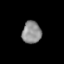
Tissue: lung
Cell type: Epithelial cells
Senescence score: 0.2344
Nuclear area (px): 414
Mean DAPI intensity: 142.87